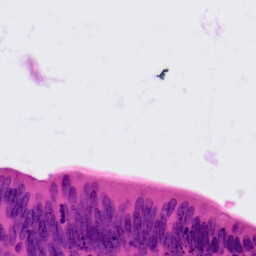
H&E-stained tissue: Colon